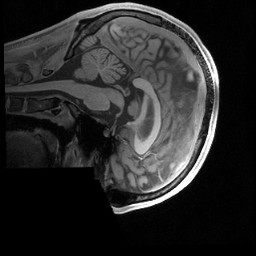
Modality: T1w
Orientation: sagittal
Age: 20
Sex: male
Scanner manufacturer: siemens
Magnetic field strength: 3 T
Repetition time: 2.4 s
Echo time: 0.00224 s